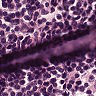
Metastatic tissue present: no